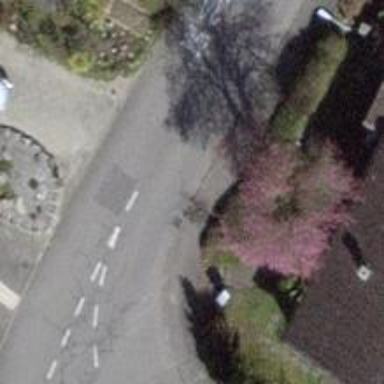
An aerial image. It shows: Residential road with asphalt surface and no sidewalks.